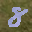
Label: 8